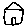
Label: house